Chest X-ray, PA view. Patient: 40 years old, sex M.
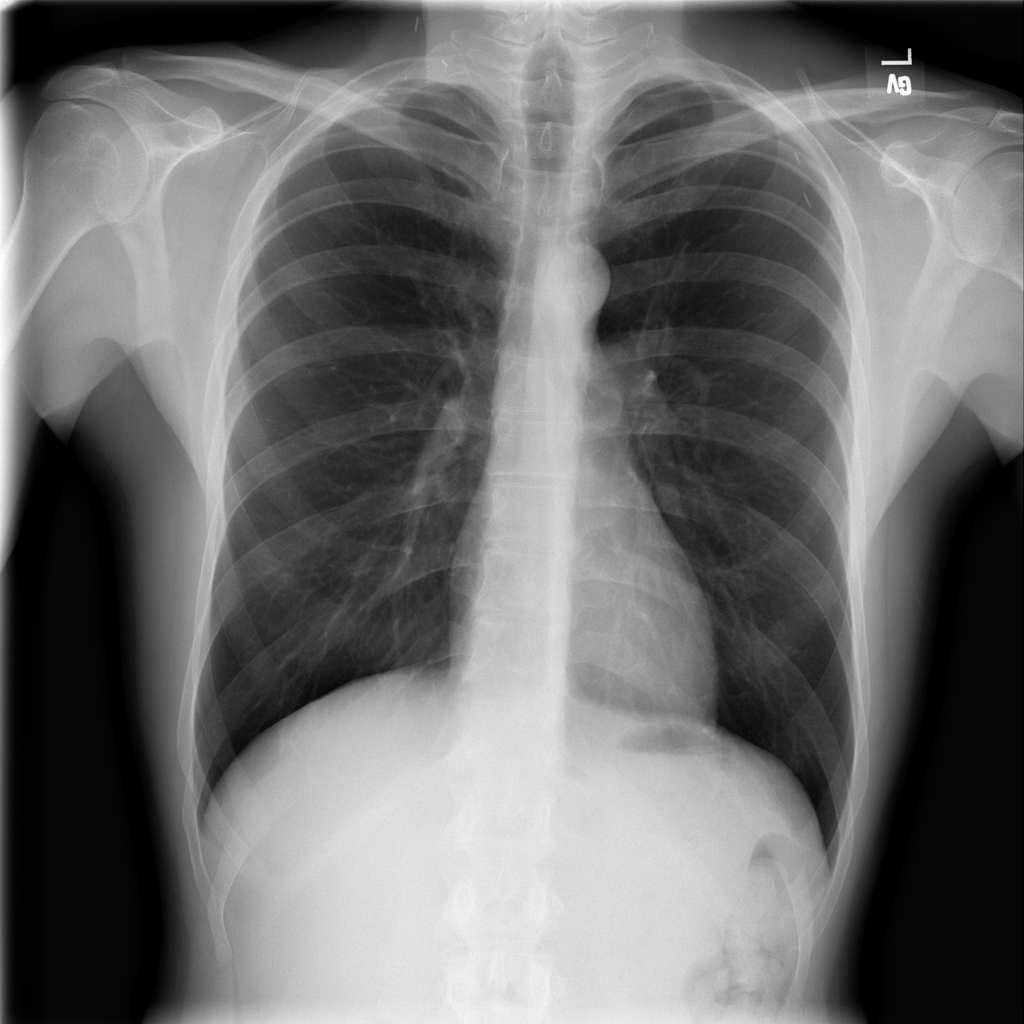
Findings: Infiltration